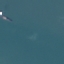
Land use / land cover class: SeaLake